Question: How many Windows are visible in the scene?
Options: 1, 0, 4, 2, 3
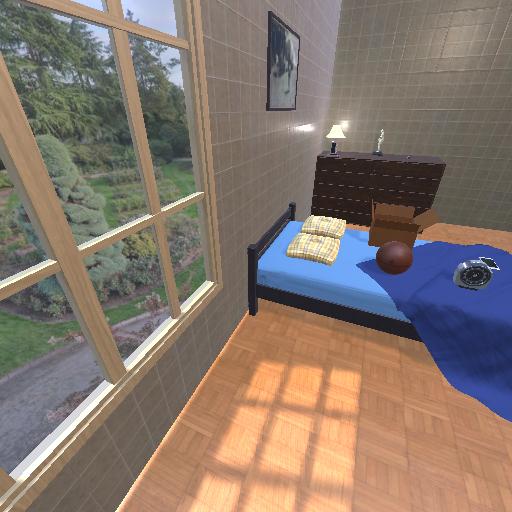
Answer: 1